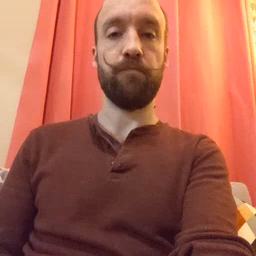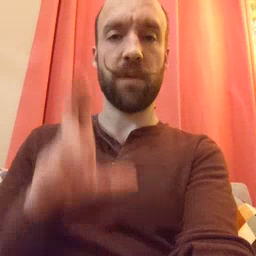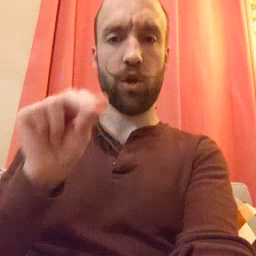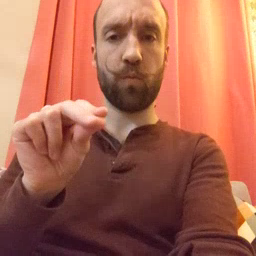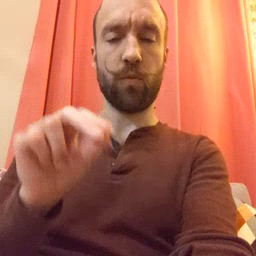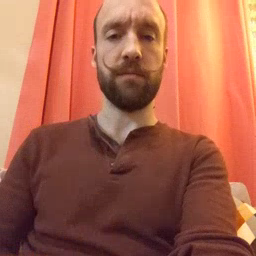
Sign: no